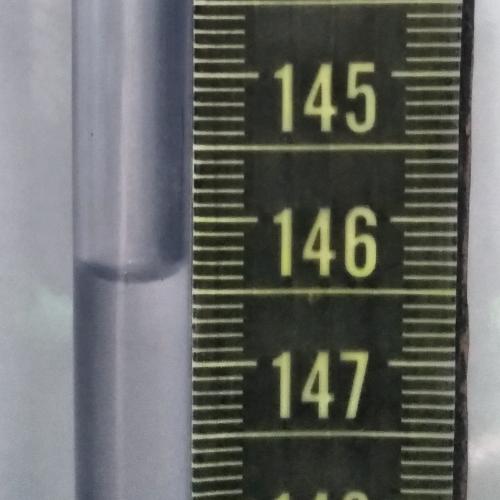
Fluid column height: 146.4 cm